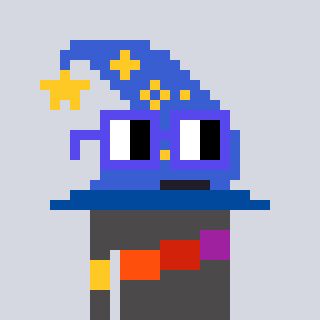
a pixel art character with square blue glasses, a wizard hat-shaped head and a grayscale-colored body on a cool background